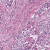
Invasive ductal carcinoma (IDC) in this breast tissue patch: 1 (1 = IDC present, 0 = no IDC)